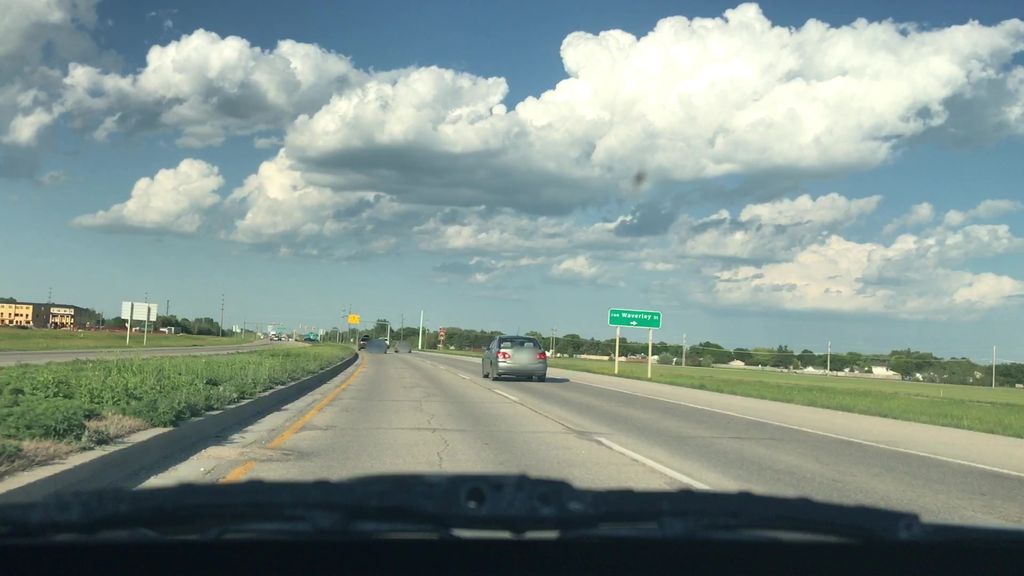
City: winnipeg